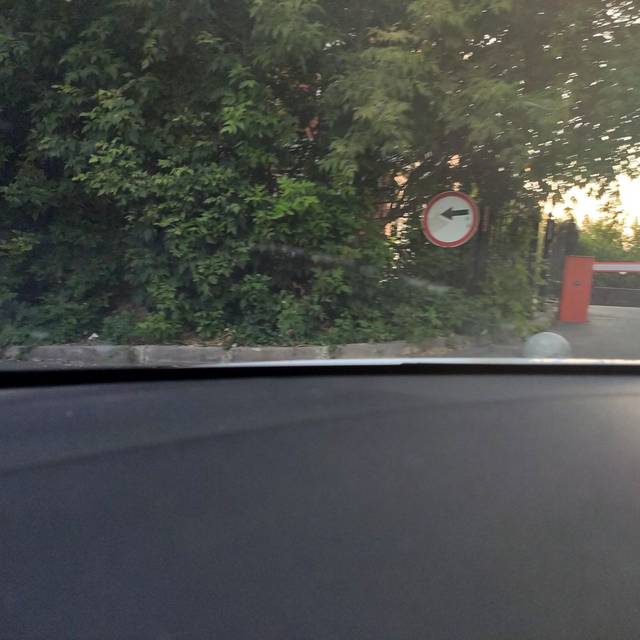
Region: Russia
Coordinates: 55.784, 49.136